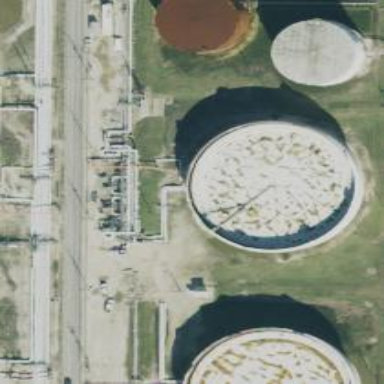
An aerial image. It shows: Storage tank building.